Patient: sex M, age 48
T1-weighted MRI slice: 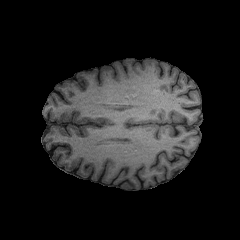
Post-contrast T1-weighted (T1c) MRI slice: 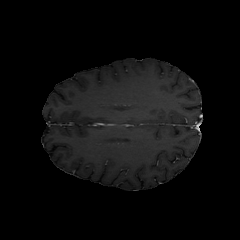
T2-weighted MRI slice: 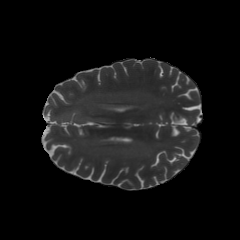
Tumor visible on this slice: yes
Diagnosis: Astrocytoma, IDH-mutant
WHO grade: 3